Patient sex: M
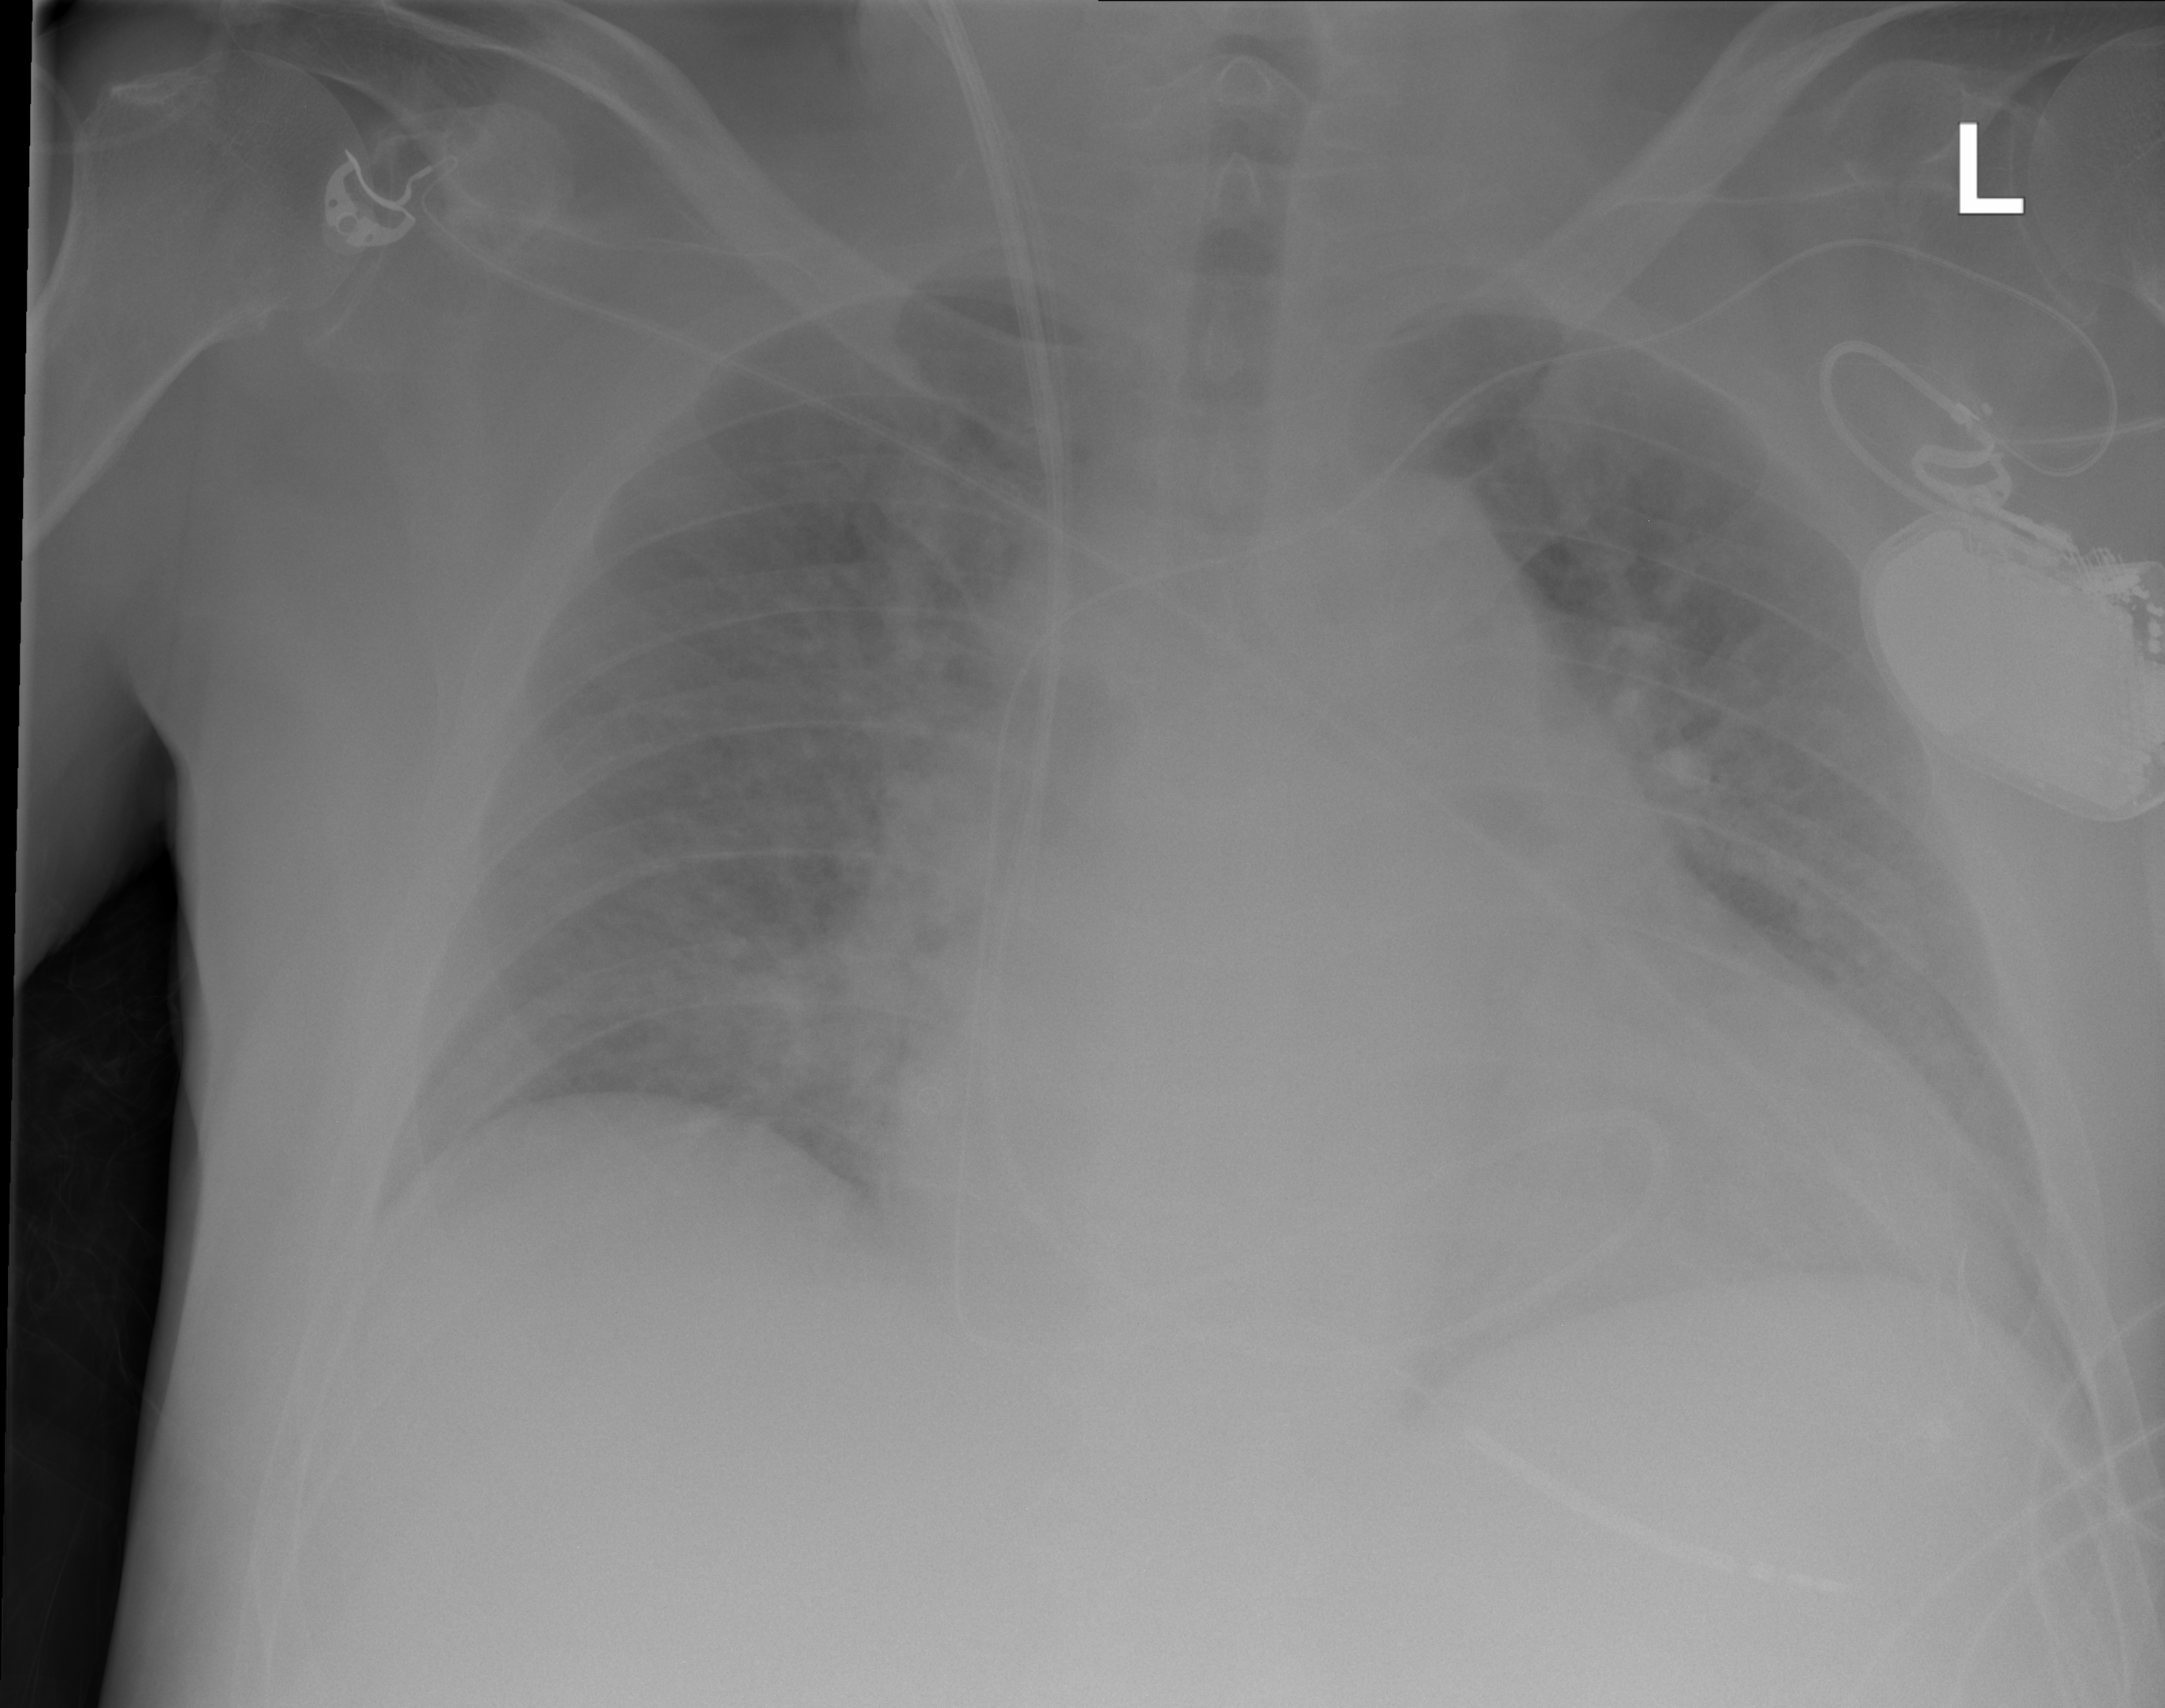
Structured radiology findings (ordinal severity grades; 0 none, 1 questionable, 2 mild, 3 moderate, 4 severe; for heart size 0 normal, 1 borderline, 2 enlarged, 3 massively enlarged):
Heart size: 3
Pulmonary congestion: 2
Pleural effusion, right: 0
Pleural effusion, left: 0
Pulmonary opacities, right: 0
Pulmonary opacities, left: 0
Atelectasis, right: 0
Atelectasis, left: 0